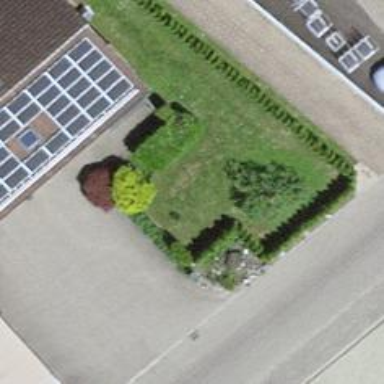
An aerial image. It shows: Hedge acting as barrier.